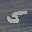
Label: 5